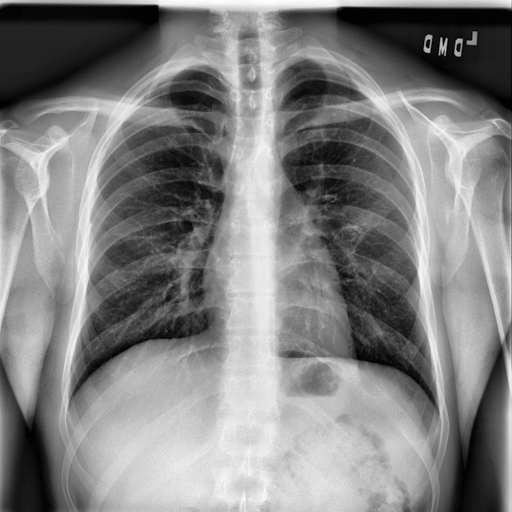
Finding: NORMAL